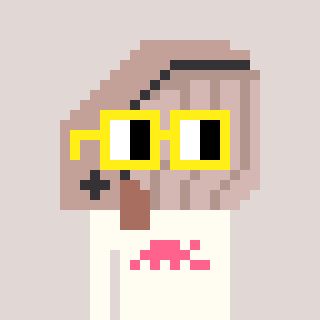
a pixel art character with square yellow glasses, a whale-shaped head and a grayscale-colored body on a warm background